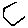
Label: hexagon